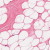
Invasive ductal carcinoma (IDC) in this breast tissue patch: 0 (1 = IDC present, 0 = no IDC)